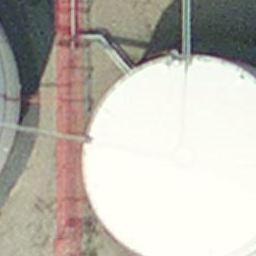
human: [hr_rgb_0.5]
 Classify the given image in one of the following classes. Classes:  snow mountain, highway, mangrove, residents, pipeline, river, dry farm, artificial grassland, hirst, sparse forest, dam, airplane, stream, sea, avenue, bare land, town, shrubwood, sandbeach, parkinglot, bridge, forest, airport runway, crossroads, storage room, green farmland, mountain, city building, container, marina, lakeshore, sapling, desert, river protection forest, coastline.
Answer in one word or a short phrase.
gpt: storage room